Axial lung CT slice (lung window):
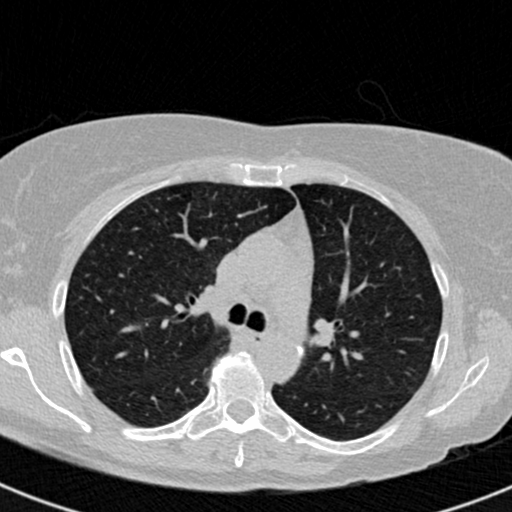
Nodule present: no